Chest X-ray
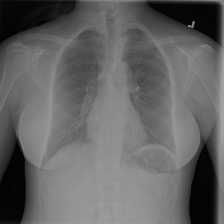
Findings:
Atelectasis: negative
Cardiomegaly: negative
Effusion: negative
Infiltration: negative
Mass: negative
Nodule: negative
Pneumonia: negative
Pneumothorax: negative
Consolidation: negative
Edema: negative
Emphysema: negative
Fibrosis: negative
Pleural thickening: negative
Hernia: negative